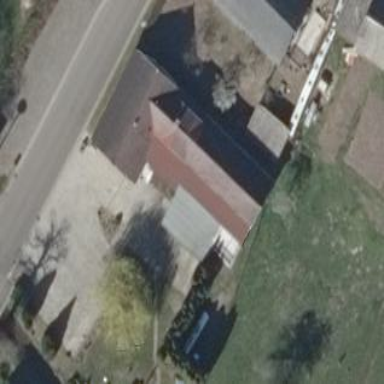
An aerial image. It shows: Bed and breakfast guest house building.